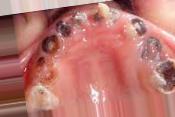
Condition: Caries